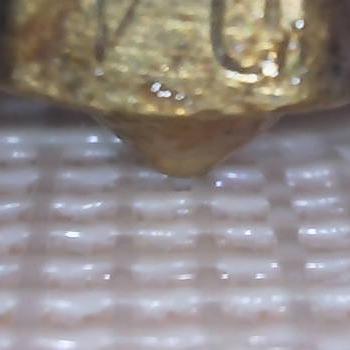
Flow rate: 133%